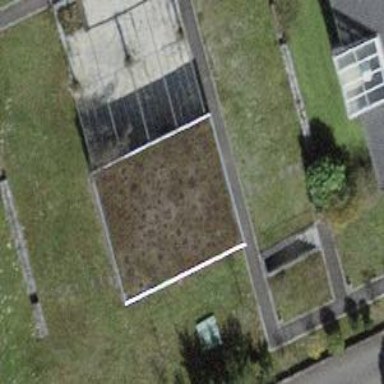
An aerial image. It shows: Flat-roofed building.